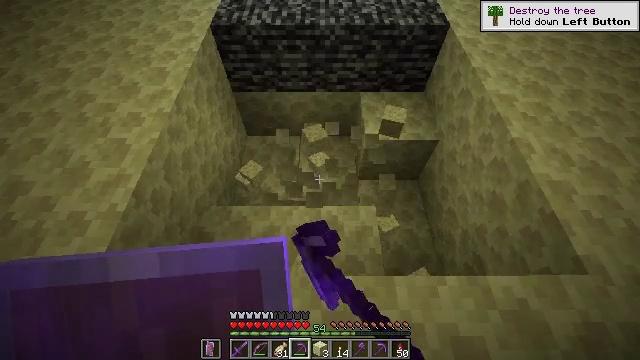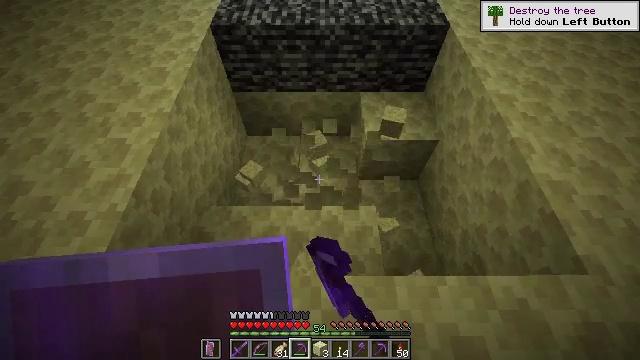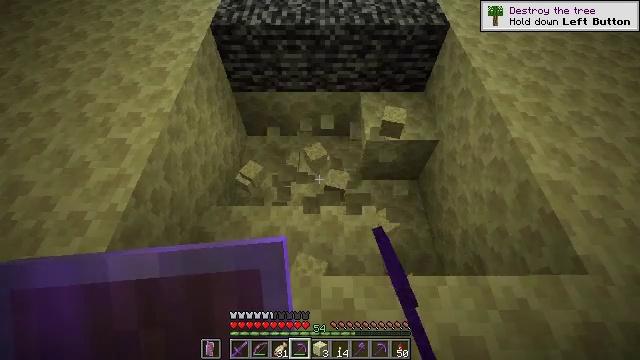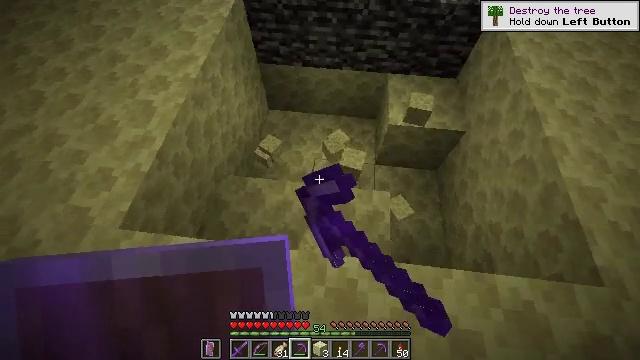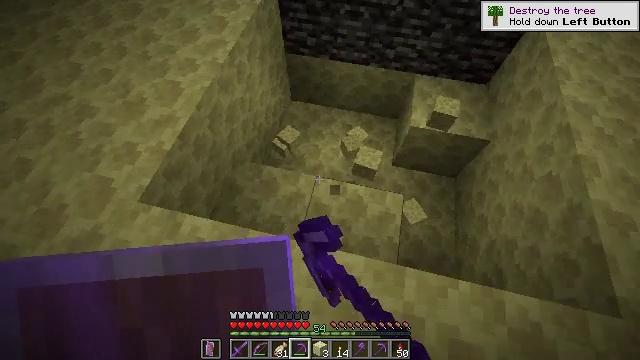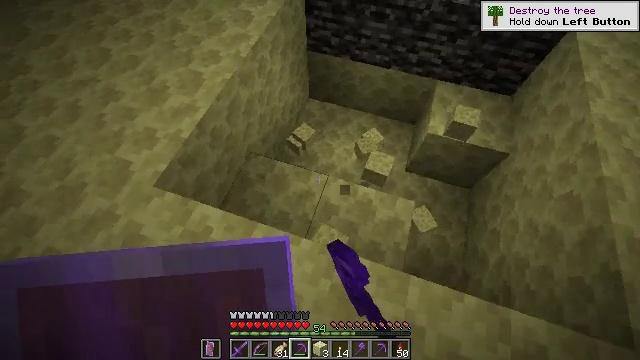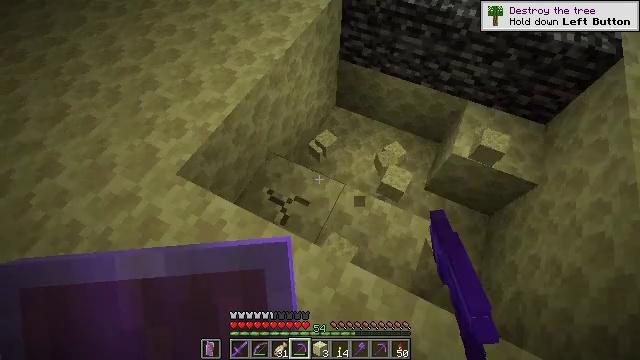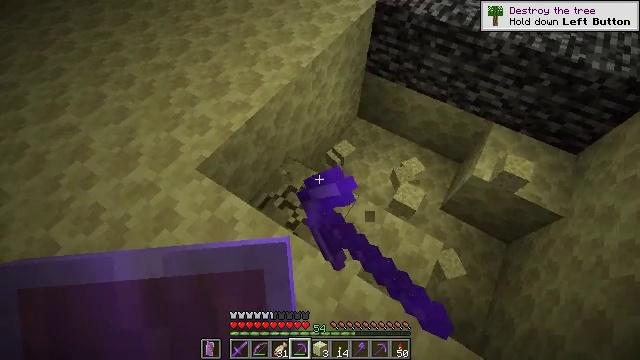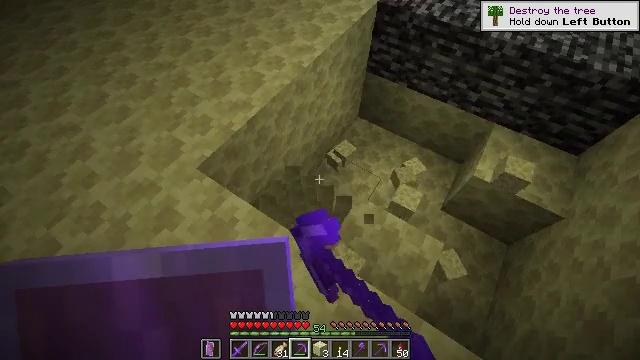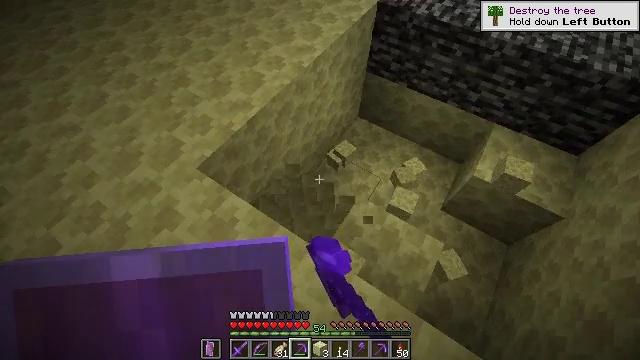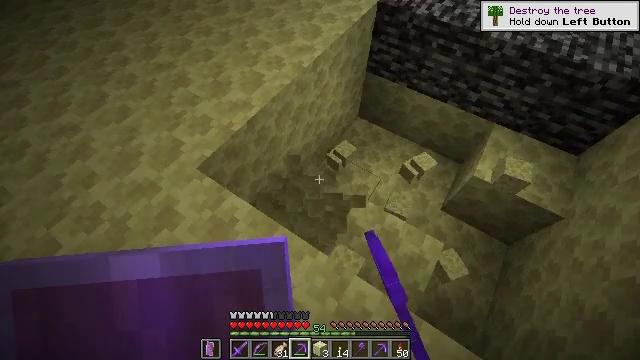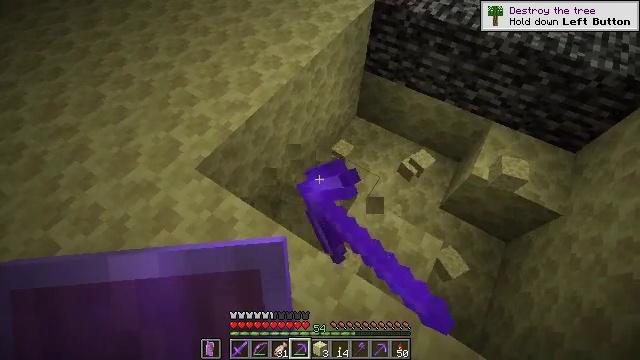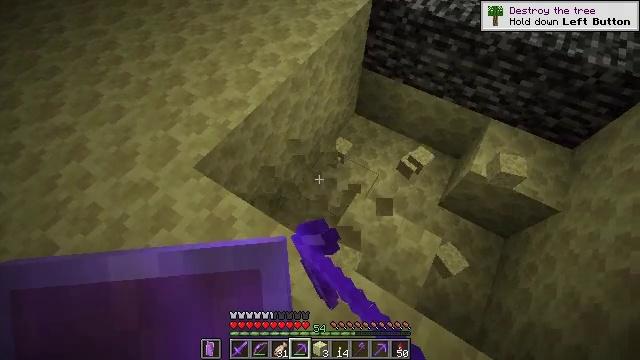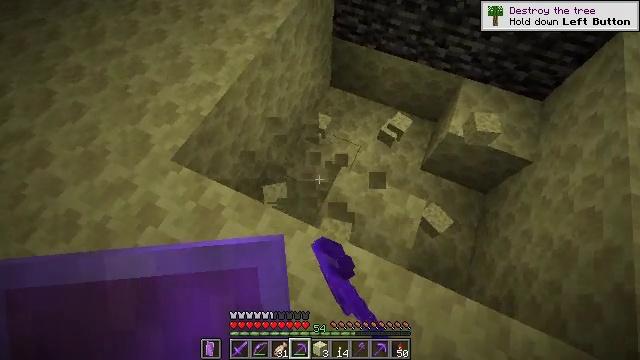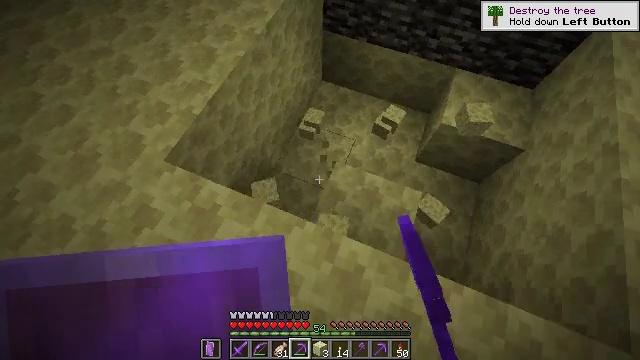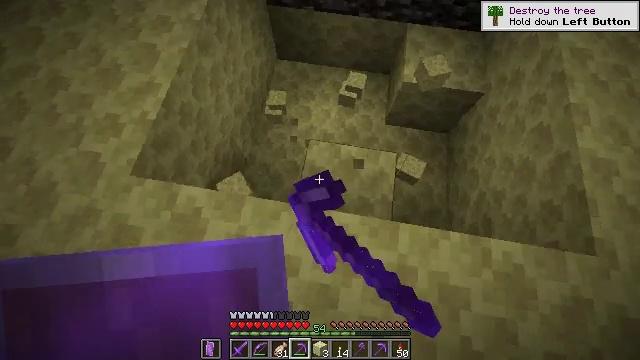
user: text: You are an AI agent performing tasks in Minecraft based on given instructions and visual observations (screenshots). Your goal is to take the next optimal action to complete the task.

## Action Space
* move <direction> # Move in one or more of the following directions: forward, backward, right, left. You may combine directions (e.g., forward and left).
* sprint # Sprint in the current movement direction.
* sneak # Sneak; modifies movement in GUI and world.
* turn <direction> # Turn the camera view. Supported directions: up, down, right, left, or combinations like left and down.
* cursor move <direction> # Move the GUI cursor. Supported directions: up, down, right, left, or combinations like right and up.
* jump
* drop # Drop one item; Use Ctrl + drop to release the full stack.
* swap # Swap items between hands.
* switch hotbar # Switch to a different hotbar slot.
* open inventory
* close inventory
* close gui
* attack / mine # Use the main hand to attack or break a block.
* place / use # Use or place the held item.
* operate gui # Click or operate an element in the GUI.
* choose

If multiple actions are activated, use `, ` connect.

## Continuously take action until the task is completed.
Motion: motion action
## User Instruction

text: Mine the end stone in the End dimension.
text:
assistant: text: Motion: attack / mine
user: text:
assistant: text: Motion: attack / mine
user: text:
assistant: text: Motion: turn left and down, attack / mine
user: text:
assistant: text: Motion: turn left and down, attack / mine
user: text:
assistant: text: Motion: turn left, attack / mine
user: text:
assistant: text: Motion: turn left and up, attack / mine
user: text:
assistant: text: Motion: turn left and up, attack / mine
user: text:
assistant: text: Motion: attack / mine
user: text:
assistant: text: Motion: attack / mine
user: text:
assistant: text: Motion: attack / mine
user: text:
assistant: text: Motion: attack / mine
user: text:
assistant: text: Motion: attack / mine
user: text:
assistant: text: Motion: turn right and down, attack / mine
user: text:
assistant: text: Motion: turn right and down, attack / mine
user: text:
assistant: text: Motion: turn right and down, attack / mine
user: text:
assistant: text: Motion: turn right and down, attack / mine
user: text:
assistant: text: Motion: turn right, attack / mine
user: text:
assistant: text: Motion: turn right and up, attack / mine
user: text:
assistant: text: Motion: turn right and up, attack / mine
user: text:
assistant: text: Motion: attack / mine
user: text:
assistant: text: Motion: turn right, attack / mine
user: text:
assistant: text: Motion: turn right, attack / mine
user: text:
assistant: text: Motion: turn right, attack / mine
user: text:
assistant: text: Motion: turn right, attack / mine
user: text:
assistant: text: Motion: turn right, attack / mine
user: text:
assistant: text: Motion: turn right, attack / mine
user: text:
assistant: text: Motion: attack / mine
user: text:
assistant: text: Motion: attack / mine
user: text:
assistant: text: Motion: attack / mine
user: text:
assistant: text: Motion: no_op